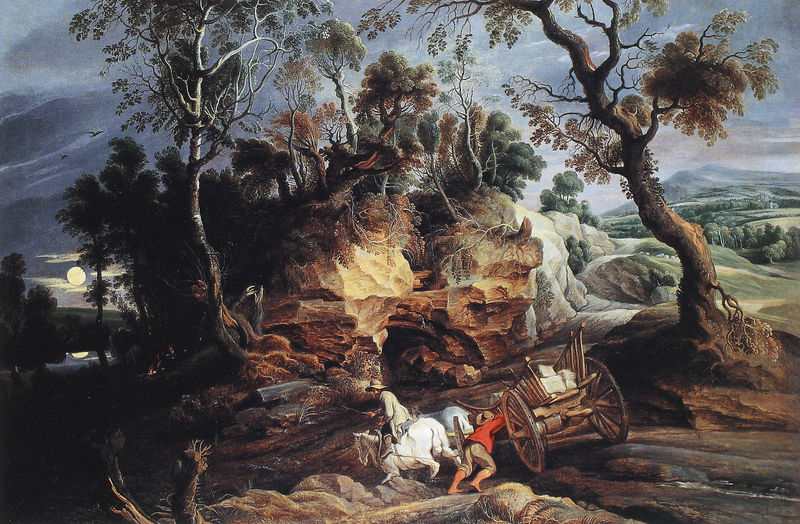
Titel: Landschaft mit dem Steinfuhrwerk
Künstler: Jan Wildens
Institution: Privatsammlung
Schlagwörter: baum, berg, dunkel, felsen, gemälde, himmel, mann, wasser, wolken, bäume, landschaft, menschen, see, teich, abend, hut, licht, männer, nacht, straße, rot, weg, stein, steine, bach, ebene, hügel, kalt, spiegelung, vögel, wiesen, dunkelheit, höhle, tal, wald, bauern, karren, pferd, pferde, reiter, abhang, last, transport, berge, fels, gebirge, kutsche, rad, wagen, romantik, unwetter, äcker, mond, wurzel, geheimnis, nachts, peitsche, unfall, fuhre, grotte, unheimlich, schieben, zerbrochen, vollmond, leiterwagen, pferdewagen, furt, stollen, bergbau, pferdefuhrwerk, simmel